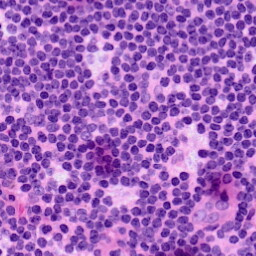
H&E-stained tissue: LymphNode